高三 · 解析几何
21. 如图, 已知四边形 $\mathrm{ABCD}$ 为平行四边形, 过点 $\mathrm{A}$ 和 $\mathrm{B}$ 的圆与 $\mathrm{AD}, \mathrm{BC}$ 分别交于 $\mathrm{E}, \mathrm{F}$ 两点. 求证:C,D,E,F 四点共圆.

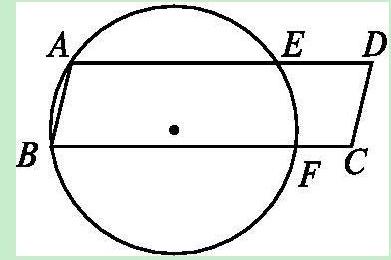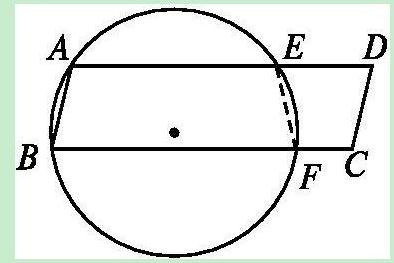
答案: 证明：如图,连接 EF.

$\because \mathrm{ABCD}$ 为平行四边形,

$\therefore \angle \mathrm{B}+\angle \mathrm{C}=180^{\circ}$.

$\because$ 四边形 $\mathrm{ABFE}$ 内接于圆,

$\therefore \angle \mathrm{B}+\angle \mathrm{AEF}=180^{\circ}$.

$\therefore \angle \mathrm{AEF}=\angle \mathrm{C}$.

$\therefore \mathrm{C}, \mathrm{D}, \mathrm{E}, \mathrm{F}$ 四点共圆.
解析: : 分析: 本题主要考查了圆内接四边形的性质与判断定理, 解决问题的关键是根据圆内接四边形的性质与判断定理结合所给图像构造辅助线证明即可